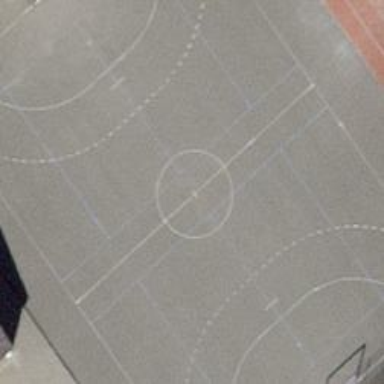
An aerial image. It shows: Handball pitch for leisure land.